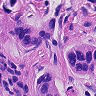
Metastatic tissue present: yes